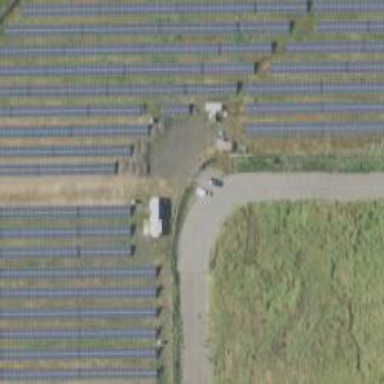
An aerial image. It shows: Solar power plant with photovoltaic panels generating electricity. The plant is enclosed by fence.